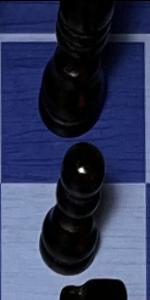
Label: Pawn_Black